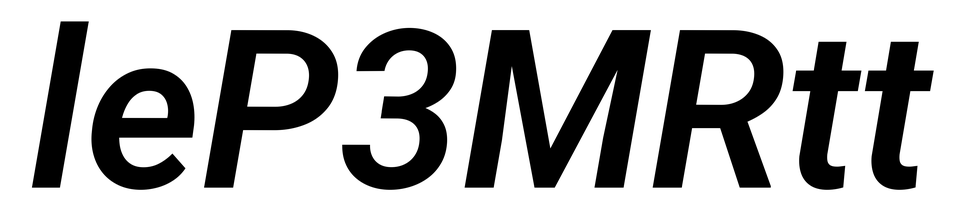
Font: Roboto-Italic_SemiBold_Italic